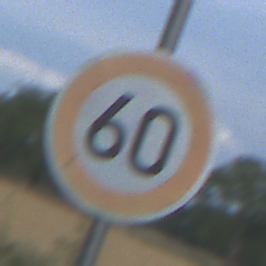
Verkehrszeichen: Geschwindigkeit60
Umgebung: Outdoor, Nature
Tageszeit: MorningAfternoon
Wetter: PartlyCloudy
Licht: Natural
Jahreszeit: NotSpecified
Kontrast: MediumContrast